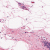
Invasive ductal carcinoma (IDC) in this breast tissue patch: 0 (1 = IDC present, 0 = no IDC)